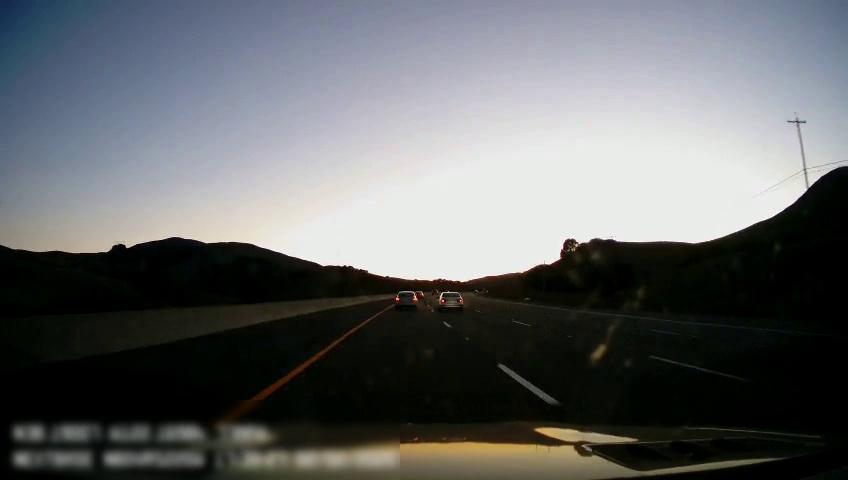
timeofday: Day
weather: Sunny
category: Drivable Space
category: Vehicles | Car
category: Vehicles | Car
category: Vehicles | Car
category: Lanes | Alternate Lane
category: Lanes | Current Lane
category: Lanes | Current Lane
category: Lanes | Alternate Lane
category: Lanes | Alternate Lane